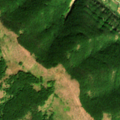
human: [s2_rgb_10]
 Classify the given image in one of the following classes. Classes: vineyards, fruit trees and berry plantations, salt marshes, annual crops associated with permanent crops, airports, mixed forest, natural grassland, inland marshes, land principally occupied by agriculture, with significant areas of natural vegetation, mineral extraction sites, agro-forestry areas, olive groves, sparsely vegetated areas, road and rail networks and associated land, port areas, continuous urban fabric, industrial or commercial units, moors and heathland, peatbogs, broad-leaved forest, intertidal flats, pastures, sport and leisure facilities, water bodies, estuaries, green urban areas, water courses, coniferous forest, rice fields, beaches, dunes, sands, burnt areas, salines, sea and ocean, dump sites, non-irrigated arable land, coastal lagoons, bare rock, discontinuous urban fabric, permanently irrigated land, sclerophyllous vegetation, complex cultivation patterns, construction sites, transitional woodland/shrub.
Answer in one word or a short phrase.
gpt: land principally occupied by agriculture, with significant areas of natural vegetation, broad-leaved forest, natural grassland